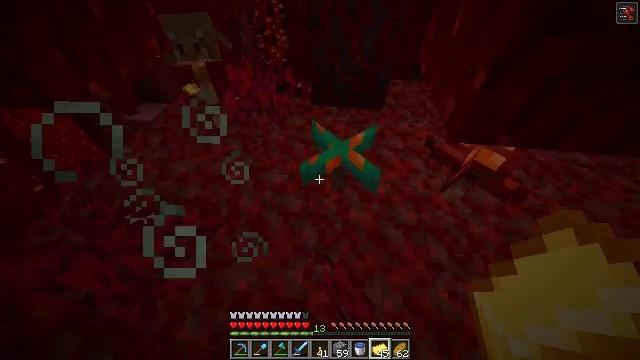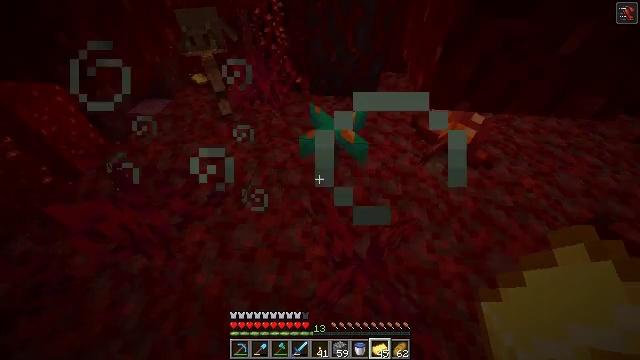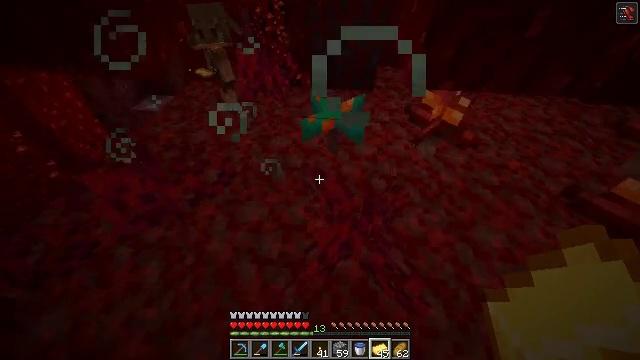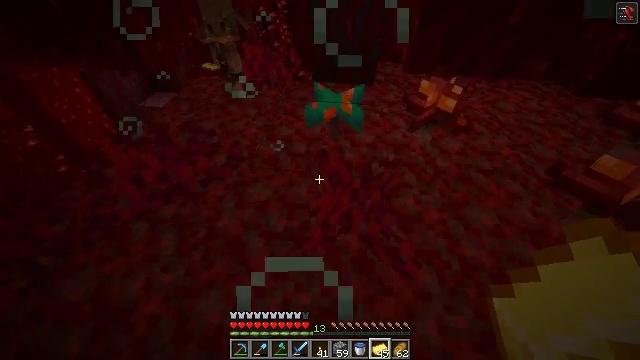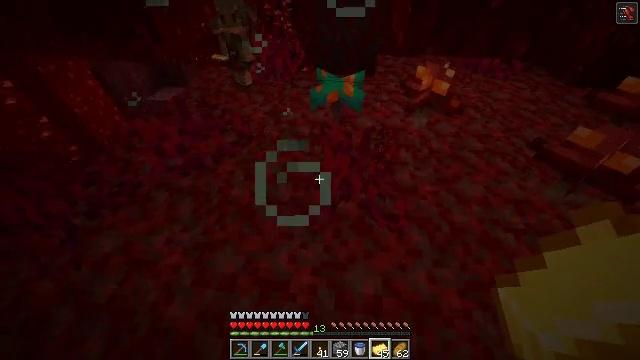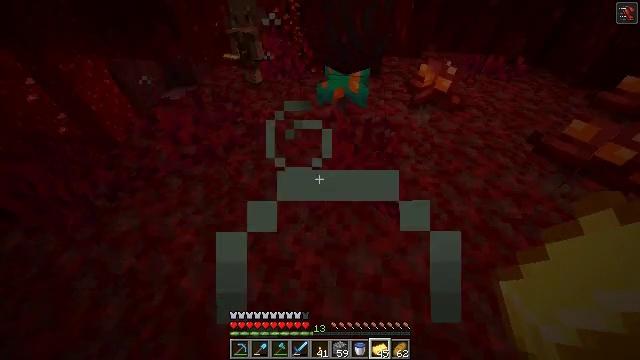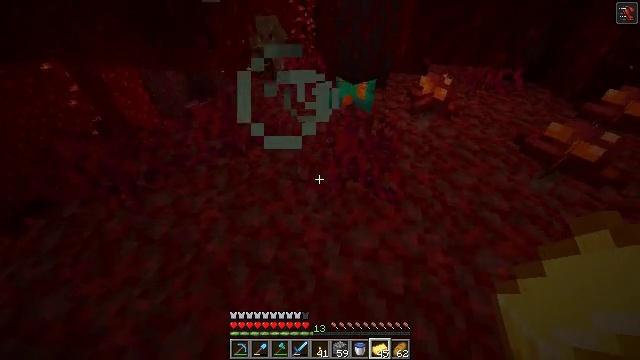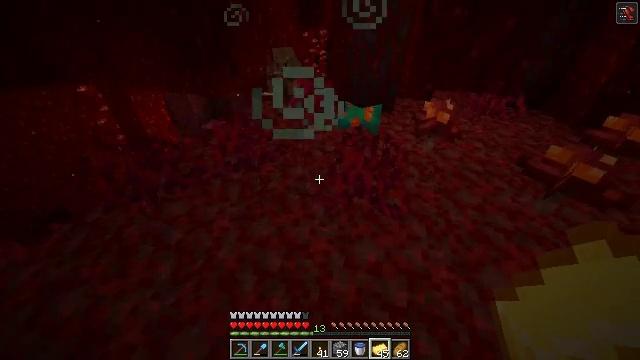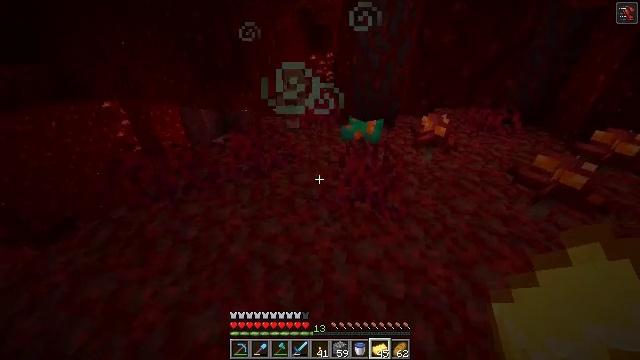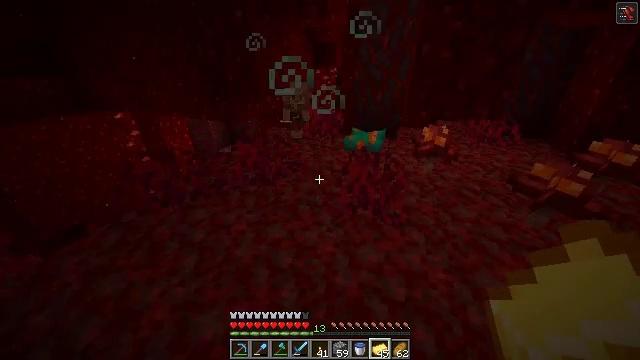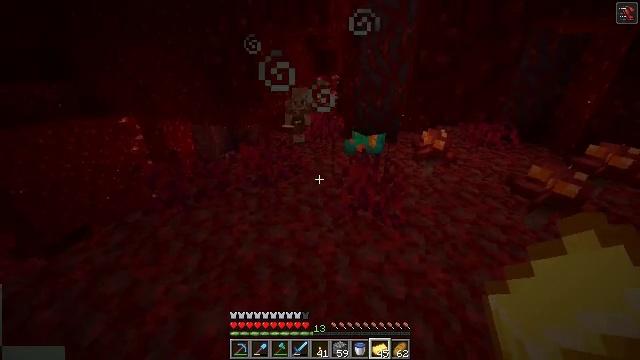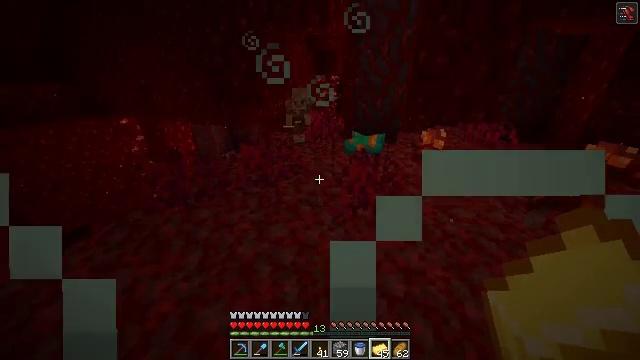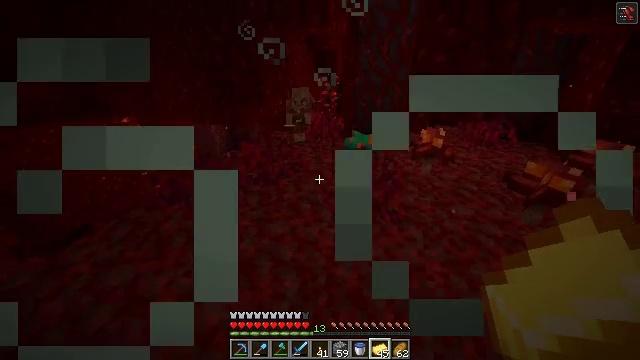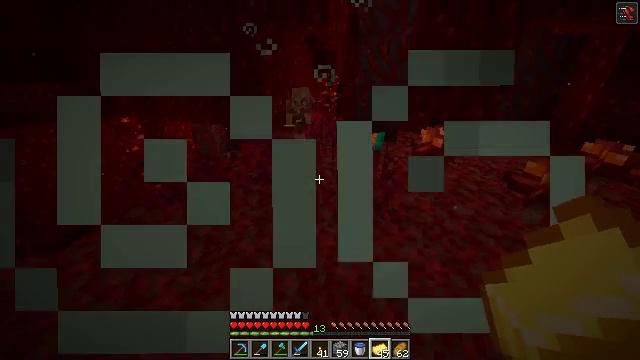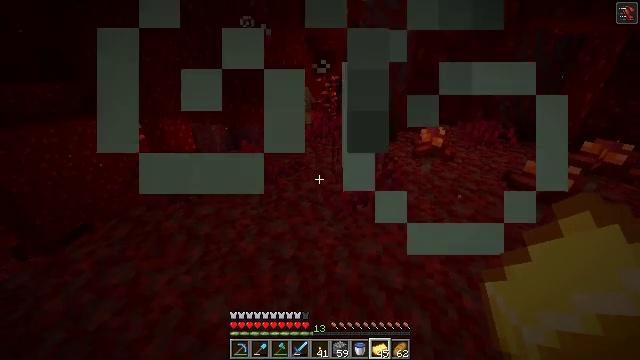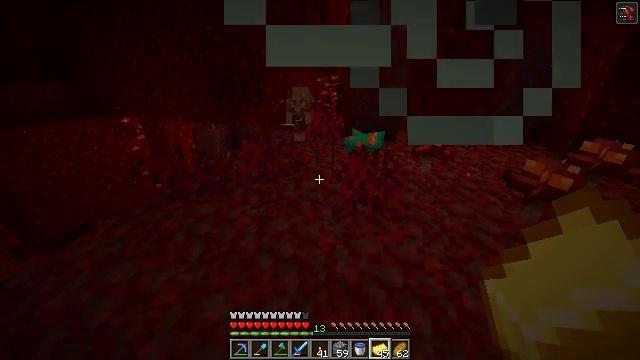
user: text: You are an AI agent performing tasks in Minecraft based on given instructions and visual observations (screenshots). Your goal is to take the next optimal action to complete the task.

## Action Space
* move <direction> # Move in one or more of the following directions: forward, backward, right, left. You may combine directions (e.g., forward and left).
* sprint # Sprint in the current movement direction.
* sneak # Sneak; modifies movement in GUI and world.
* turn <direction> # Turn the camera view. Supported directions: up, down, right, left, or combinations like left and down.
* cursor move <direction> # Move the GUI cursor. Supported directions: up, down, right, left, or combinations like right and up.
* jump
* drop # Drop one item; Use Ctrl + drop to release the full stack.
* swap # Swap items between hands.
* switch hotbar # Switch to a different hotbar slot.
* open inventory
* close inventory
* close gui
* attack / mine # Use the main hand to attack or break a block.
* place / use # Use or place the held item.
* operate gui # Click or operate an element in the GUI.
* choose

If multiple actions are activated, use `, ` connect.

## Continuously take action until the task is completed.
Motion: motion action
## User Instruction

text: Gather crimson roots by holding left button.
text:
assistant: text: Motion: move back
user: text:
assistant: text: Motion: move back
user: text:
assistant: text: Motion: move back
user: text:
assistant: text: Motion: move back
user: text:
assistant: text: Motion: move back, turn left
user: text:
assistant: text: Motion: move back, turn left and up
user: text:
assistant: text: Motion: move back, turn left and up
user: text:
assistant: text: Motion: turn left and up
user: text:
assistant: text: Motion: turn up
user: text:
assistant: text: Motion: turn up
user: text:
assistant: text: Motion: no_op
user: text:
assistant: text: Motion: no_op
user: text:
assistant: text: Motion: no_op
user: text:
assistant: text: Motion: no_op
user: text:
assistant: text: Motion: no_op
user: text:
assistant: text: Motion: no_op
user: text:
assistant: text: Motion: no_op
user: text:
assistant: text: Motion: no_op
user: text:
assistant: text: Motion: no_op
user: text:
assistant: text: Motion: no_op
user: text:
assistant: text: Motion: no_op
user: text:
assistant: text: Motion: no_op
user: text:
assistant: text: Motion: no_op
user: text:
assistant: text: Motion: no_op
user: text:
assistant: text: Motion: no_op
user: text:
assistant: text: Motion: no_op
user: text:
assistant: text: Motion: no_op
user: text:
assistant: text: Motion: no_op
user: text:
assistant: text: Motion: no_op
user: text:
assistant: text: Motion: no_op